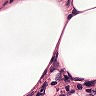
Metastatic tissue present: no